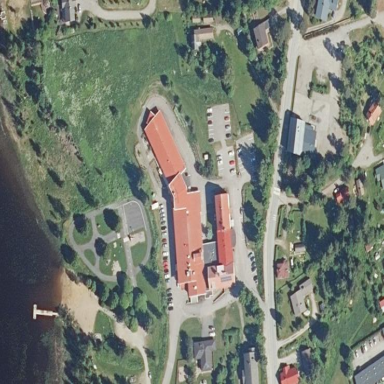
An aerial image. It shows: Clinic building offering healthcare services.